Aerial crown-view tile of a tropical tree (Barro Colorado Island, Panama), acquired 20250818:
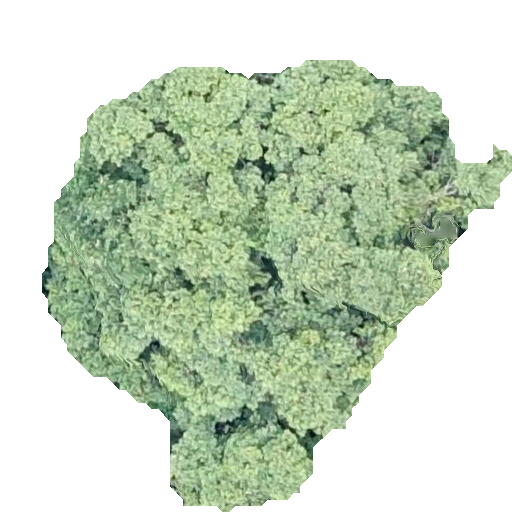
Species: Luehea seemannii
GBIF accepted scientific name: Luehea seemannii
Crown area: 191.622 m²